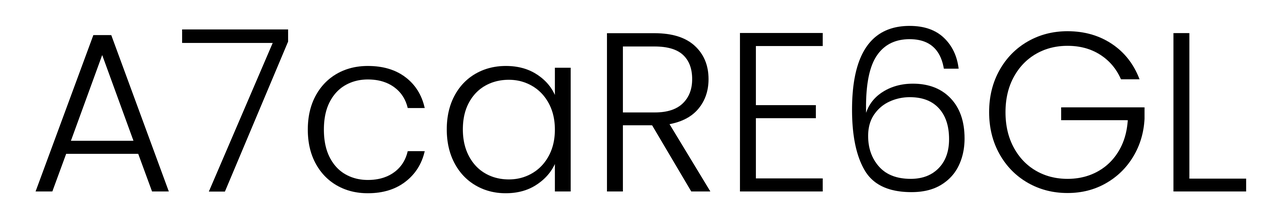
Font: Poppins-Light